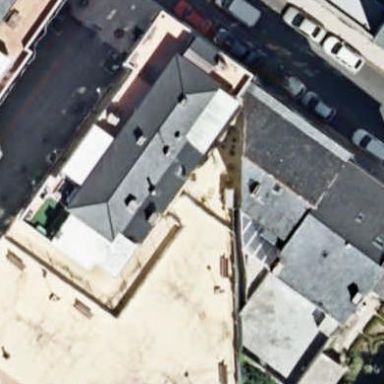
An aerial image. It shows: Part of building.